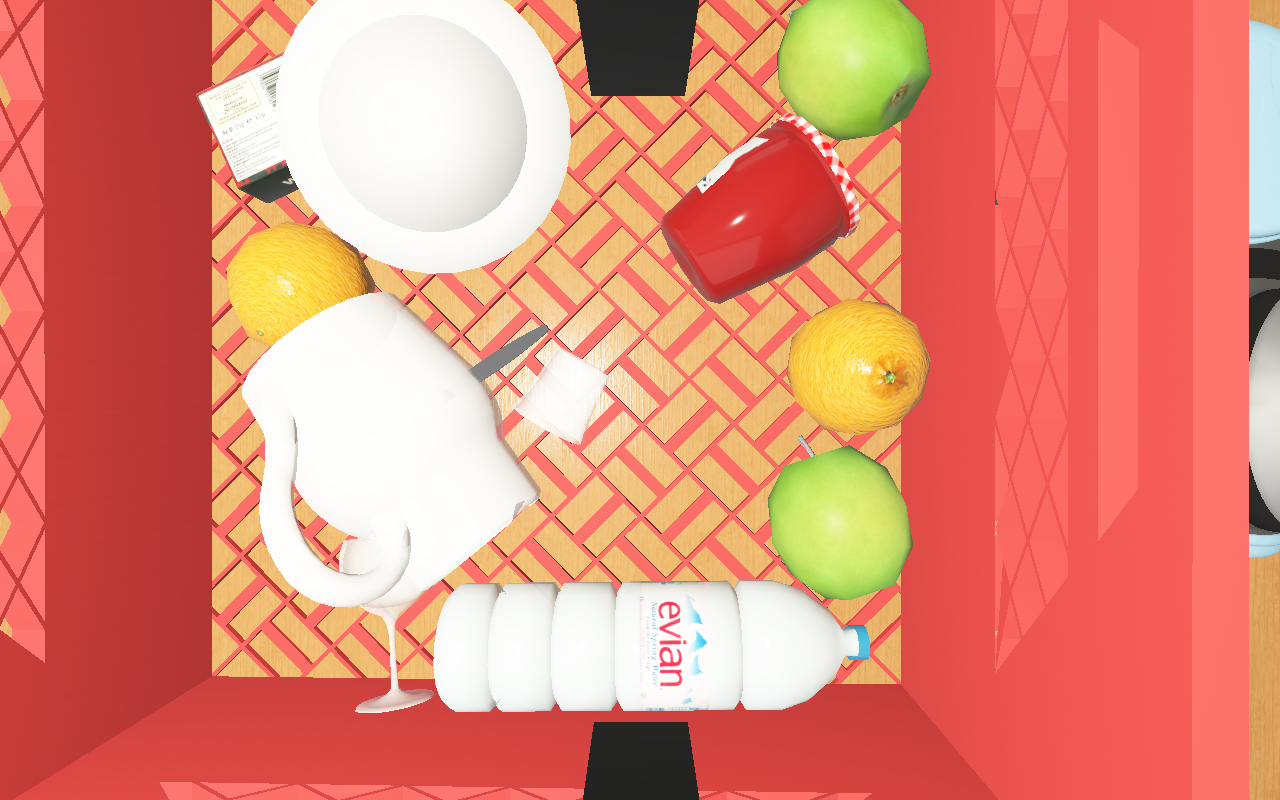
Objects in the scene:
carafe
apple
apple
orange
cereal box
biscuit box